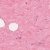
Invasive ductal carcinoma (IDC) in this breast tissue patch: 0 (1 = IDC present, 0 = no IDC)